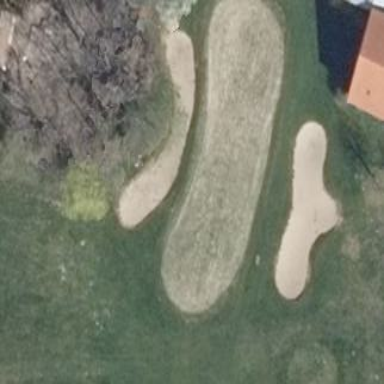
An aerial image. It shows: Golf green.